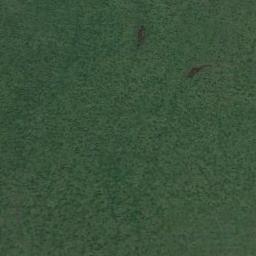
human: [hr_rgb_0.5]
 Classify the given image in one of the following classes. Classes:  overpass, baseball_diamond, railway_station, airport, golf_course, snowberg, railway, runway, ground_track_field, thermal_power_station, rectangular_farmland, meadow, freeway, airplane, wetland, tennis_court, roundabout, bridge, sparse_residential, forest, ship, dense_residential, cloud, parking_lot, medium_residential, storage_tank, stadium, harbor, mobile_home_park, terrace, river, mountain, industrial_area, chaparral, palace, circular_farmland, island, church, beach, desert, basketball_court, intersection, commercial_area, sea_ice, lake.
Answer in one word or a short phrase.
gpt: meadow